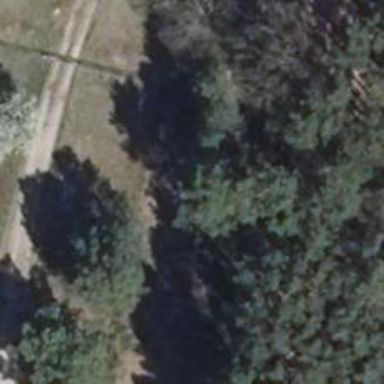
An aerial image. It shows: Deciduous tree with broadleaved leaves.